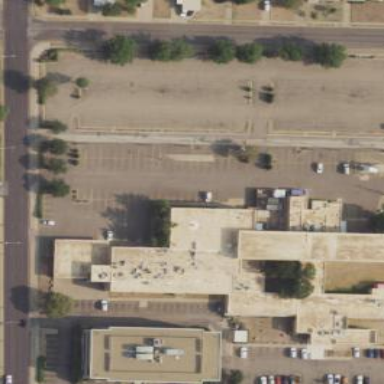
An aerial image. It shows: Hospital building.